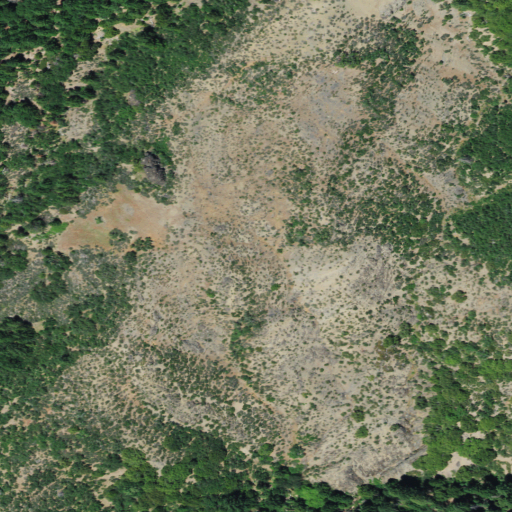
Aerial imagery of plain(s) in California named Pfeiffer Flat containing grassland and shrub